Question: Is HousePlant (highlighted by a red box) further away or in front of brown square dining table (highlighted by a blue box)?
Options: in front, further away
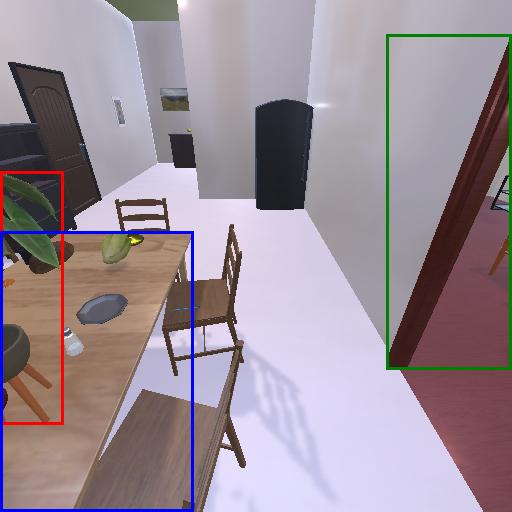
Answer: in front